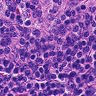
Metastatic tissue present: no